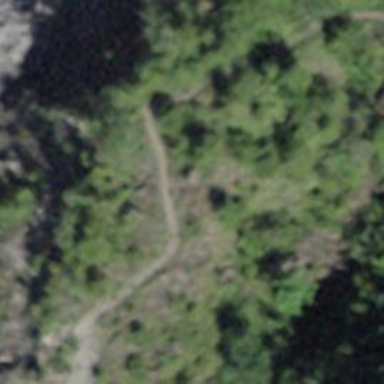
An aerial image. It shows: Path.